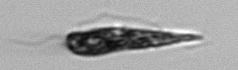
Label: Euglena